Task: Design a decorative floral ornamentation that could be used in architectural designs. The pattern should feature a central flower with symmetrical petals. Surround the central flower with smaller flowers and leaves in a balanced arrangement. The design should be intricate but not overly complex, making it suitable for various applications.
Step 402:
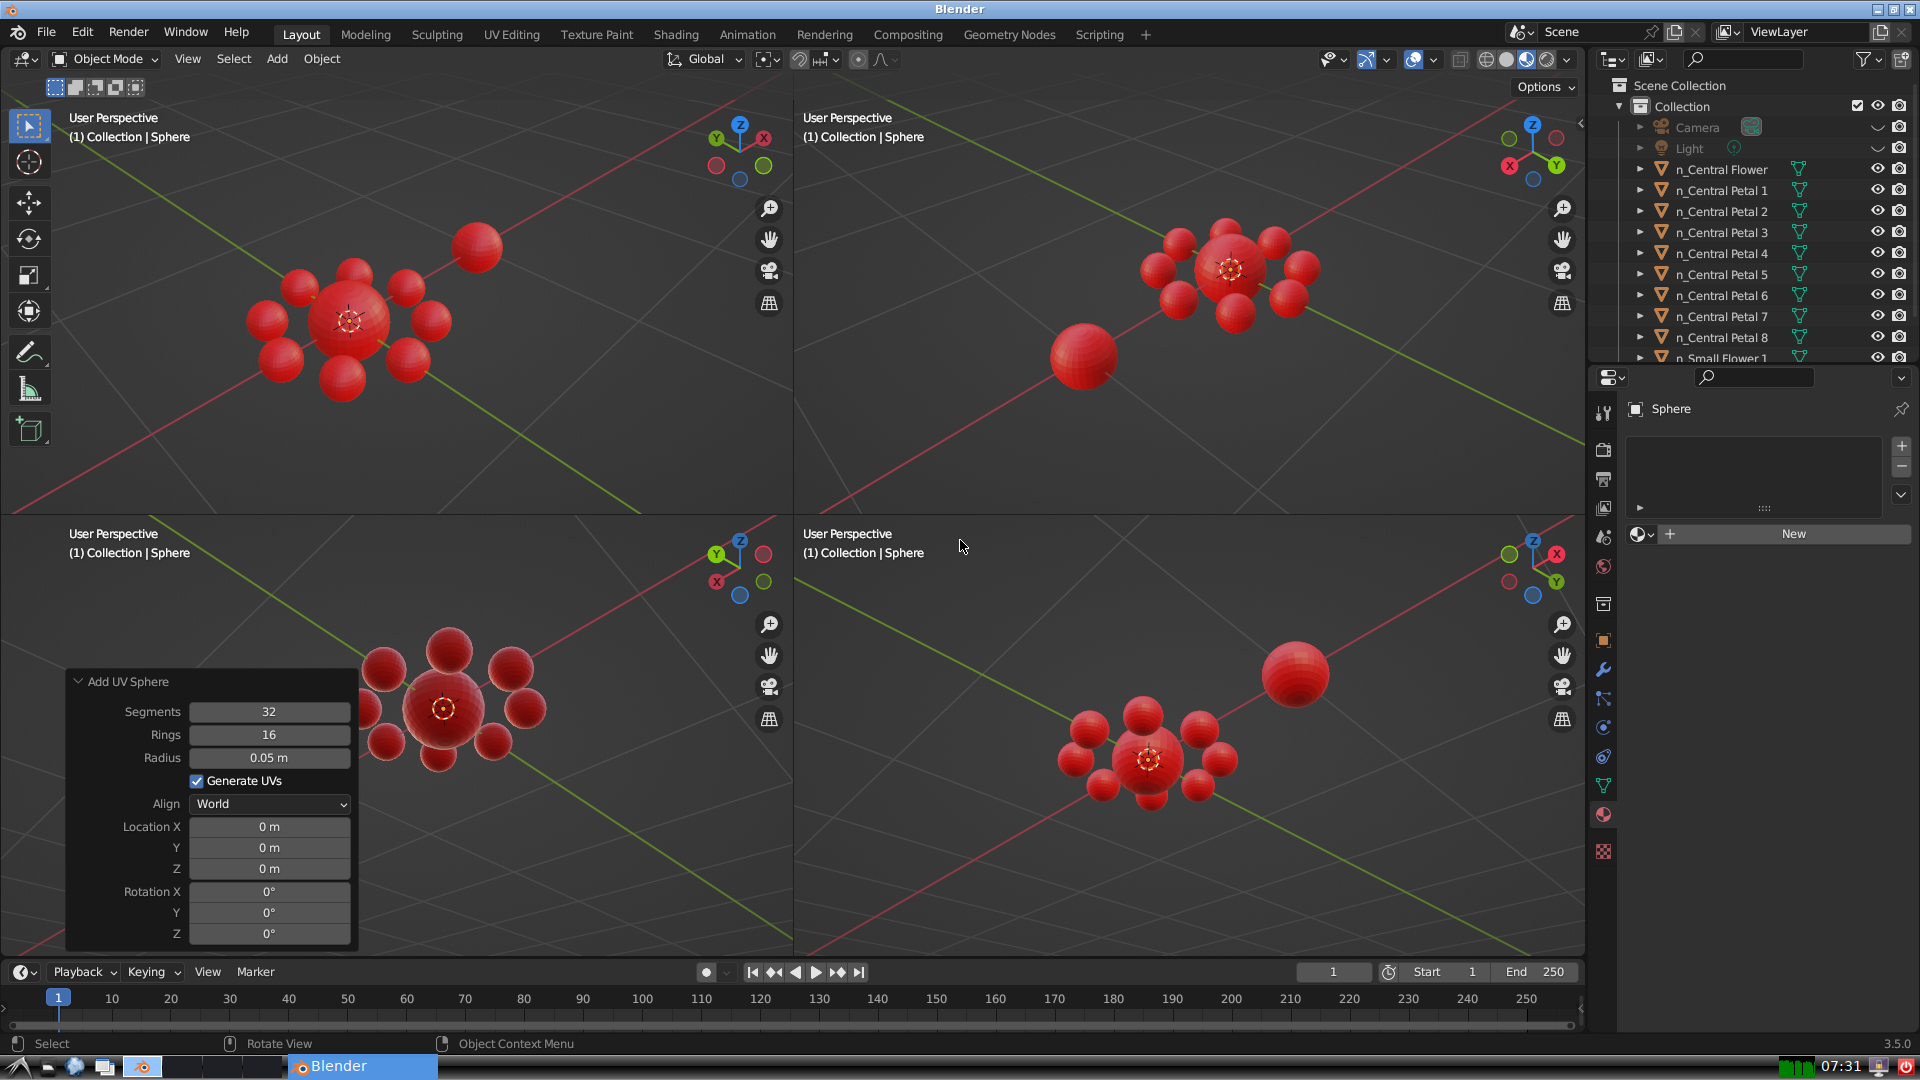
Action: {"key_press": ['Ctrl, Home']}